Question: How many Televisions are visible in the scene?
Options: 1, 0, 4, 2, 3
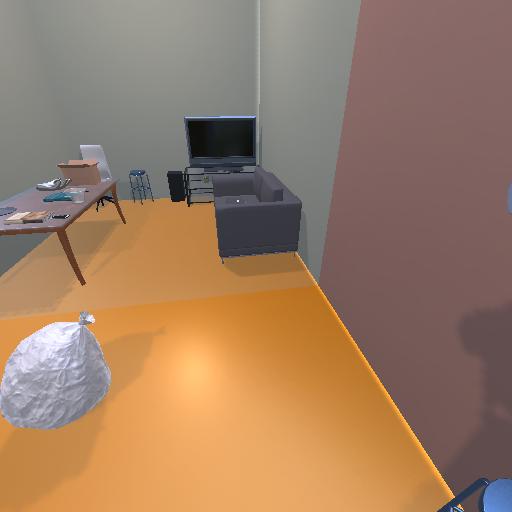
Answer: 1